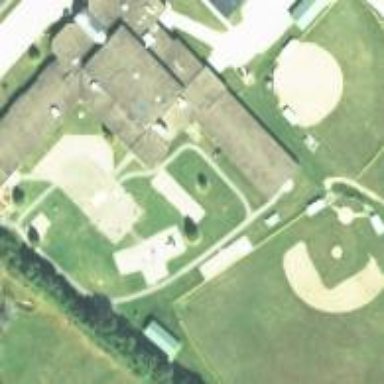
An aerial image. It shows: School building with school amenities.